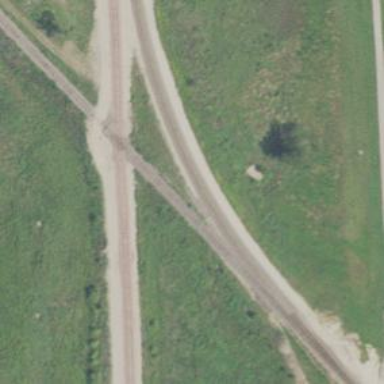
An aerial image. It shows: Rail spur service.